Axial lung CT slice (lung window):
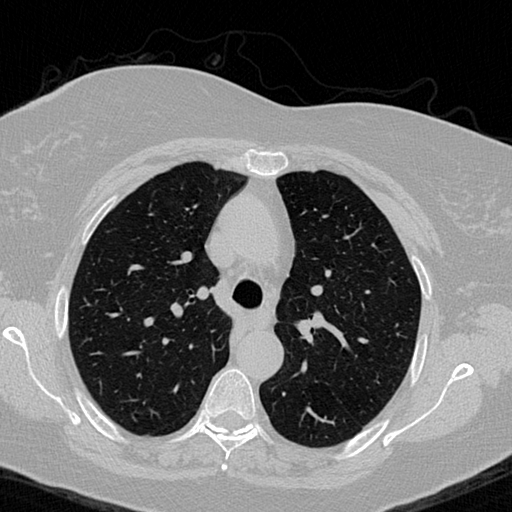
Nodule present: no